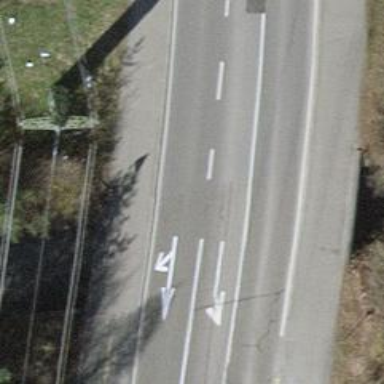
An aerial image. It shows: Primary highway with asphalt surface and cycle track alongside.